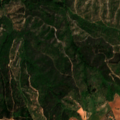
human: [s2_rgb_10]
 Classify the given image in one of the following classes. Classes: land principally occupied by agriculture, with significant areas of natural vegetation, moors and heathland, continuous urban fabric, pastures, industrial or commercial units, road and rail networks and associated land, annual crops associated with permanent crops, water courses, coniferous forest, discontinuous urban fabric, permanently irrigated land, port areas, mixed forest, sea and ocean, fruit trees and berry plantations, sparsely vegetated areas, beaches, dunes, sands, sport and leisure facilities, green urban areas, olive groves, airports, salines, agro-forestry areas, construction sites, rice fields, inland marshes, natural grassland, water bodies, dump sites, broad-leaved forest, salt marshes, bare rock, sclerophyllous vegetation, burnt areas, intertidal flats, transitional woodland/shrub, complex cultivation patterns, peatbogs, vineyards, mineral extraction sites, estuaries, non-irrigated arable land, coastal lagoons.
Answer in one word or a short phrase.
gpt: continuous urban fabric